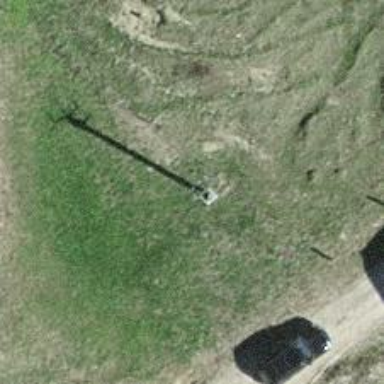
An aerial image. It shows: Power pole.